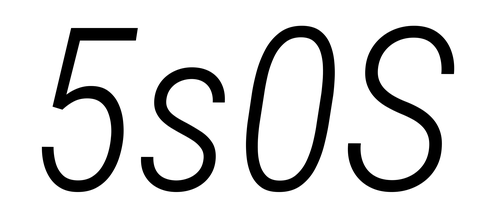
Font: Roboto-Italic_Condensed_Light_Italic